Question: I use combobox with database information. I want to add a product of the respective category. This category want it to be selected by a combobox and it is recorded in the database from there.
'''
public void addProducts() {
try {
Products p1 = new Products();
p1.setIdProduct(jTIdProduct.getText());
p1.setDescProduct(jTDescProduct.getText());
p1.setStockActual(jTStockA.getText());
p1.setStockMin(jTStockM.getText());
p1.setPrice(jTPrice.getText());
p1.setNumOrc(jTNOrc.getText());
--------> p1.setcategory( THIS IS WHERE i DON'T KNOW WHAT CODE ADD);
ProductDao dao = new ProductDao();
dao.addProduct(p1);
} catch (SQLException ex) {
Logger.getLogger(jTProduct.class.getName()).log(Level.SEVERE, null, ex);
}
}
'''
----------------------CLASS DAO-------------------------------------------
'''
public void addProducts(Products p1) throws SQLException {
String sql = "insert into Products (idProduct, descProduct, stockActual, stockMin, price, numOrc, category)" + "values (?,?,?,?,?,?,?)";
PreparedStatement stmt = conexao.prepareStatement(sql);
stmt.setString(1, p1.idProduct());
stmt.setString(2, p1.getDescProduct());
stmt.setString(3, p1.getStockActual());
stmt.setString(4, p1.getStockMin());
stmt.setString(5, p1.getPrice());
stmt.setString(6, p1.getNumOrc());
stmt.setString(7, p1.getCategory());
stmt.execute();
stmt.close();
conexao.close();
}
'''

This is form from my apllication.
Thank you all for the help, I hope to explain as best as possible
Greetings
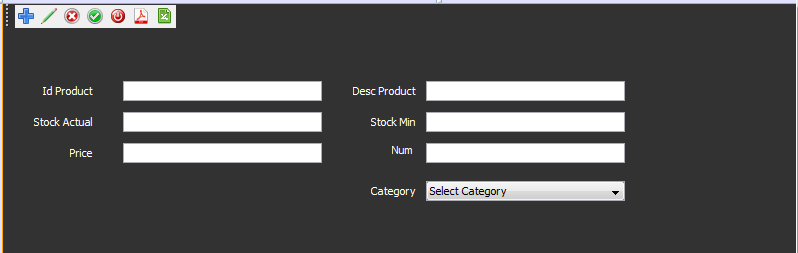
Answer: > p1.setcategory( THIS IS WHERE i DON'T KNOW WHAT CODE ADD);
You can bind items one by one to combobox from result set.
'''
while (rs1.next()) {
comboBox.addItem(rs1.getString(1));//where 1 is column index for table retrived by query
}
'''
You can get Value like this.
'''
comboBox.getSelectedItem().toString();
'''